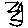
Label: zigzag